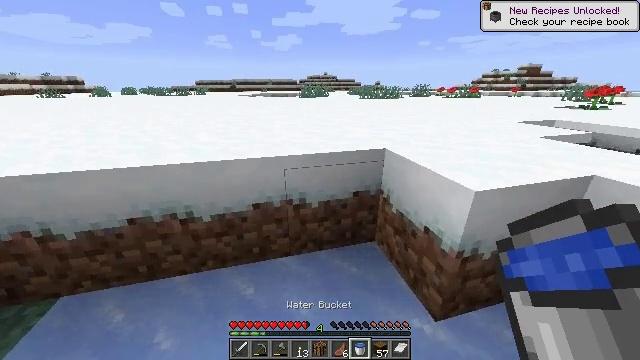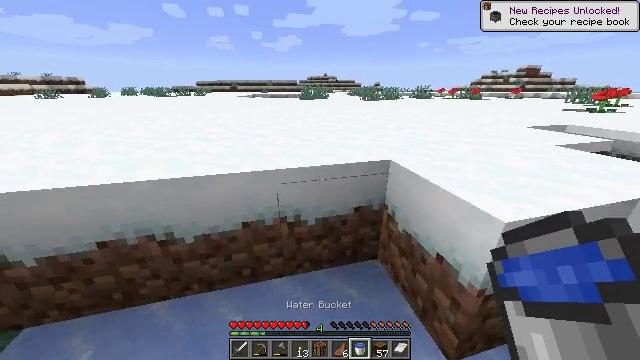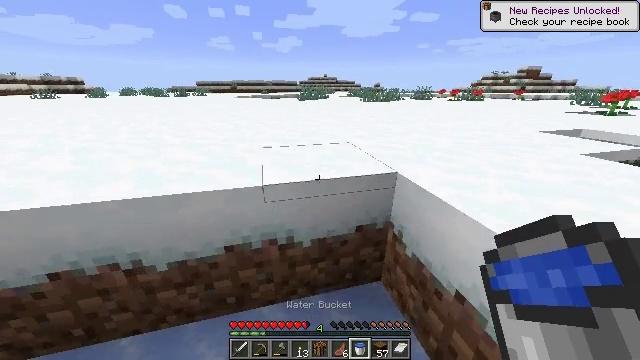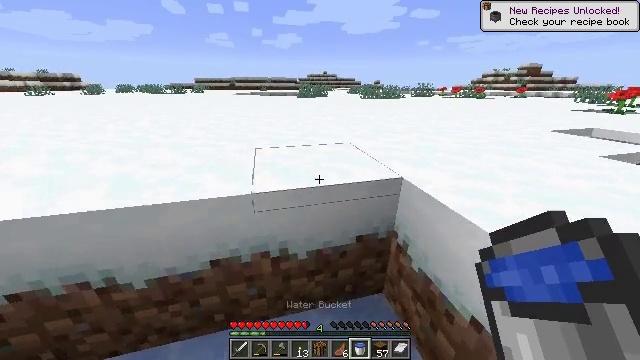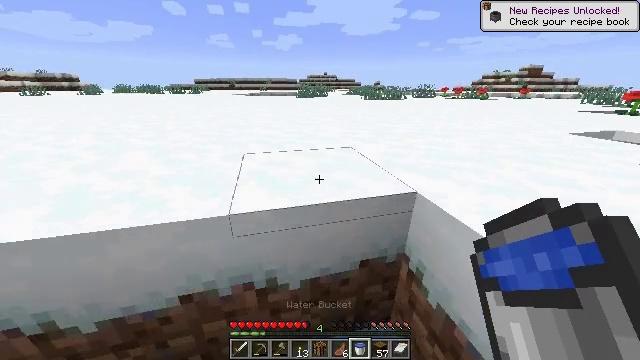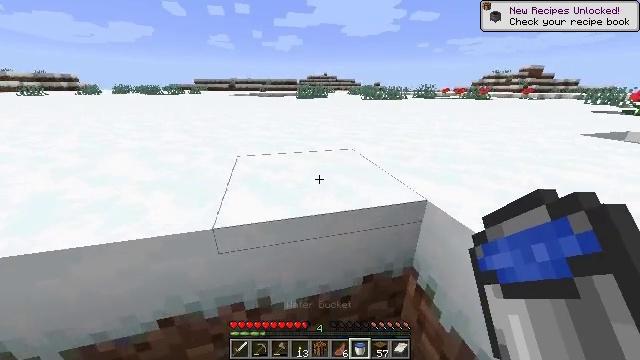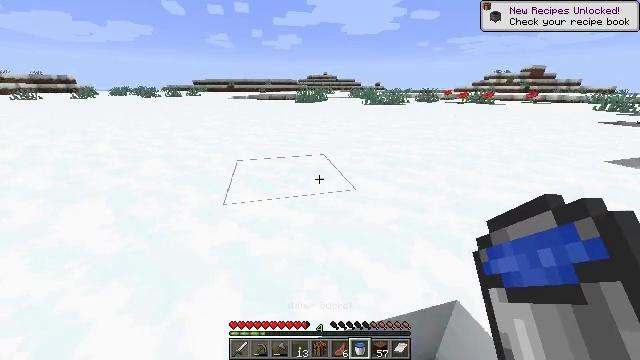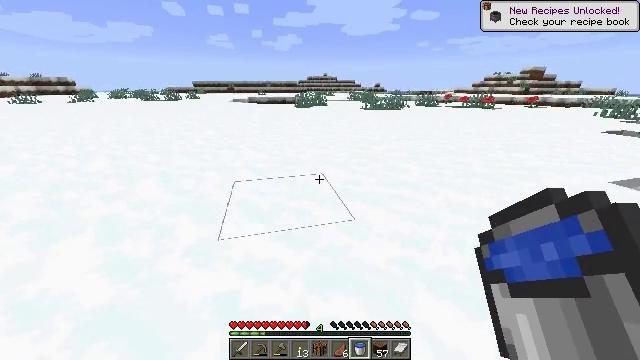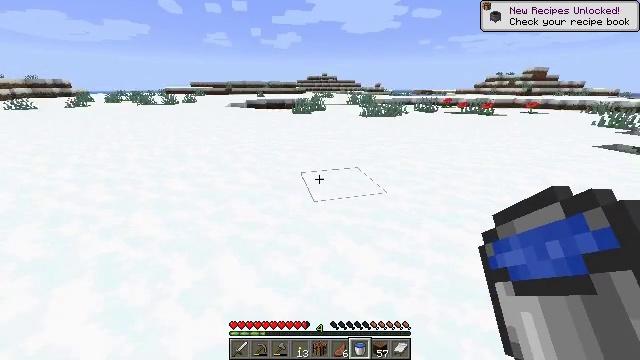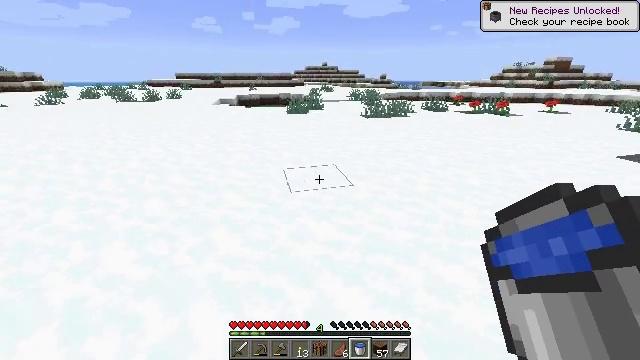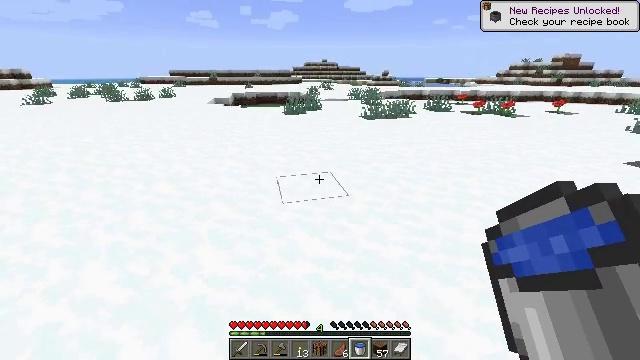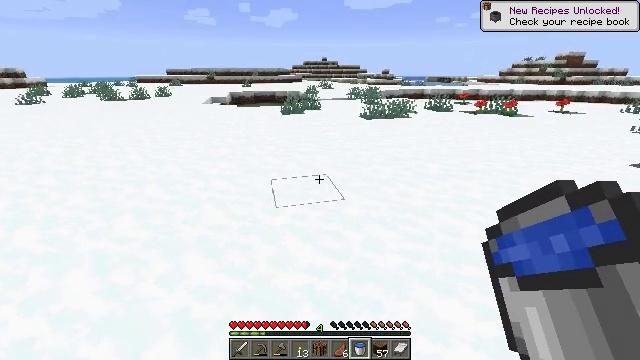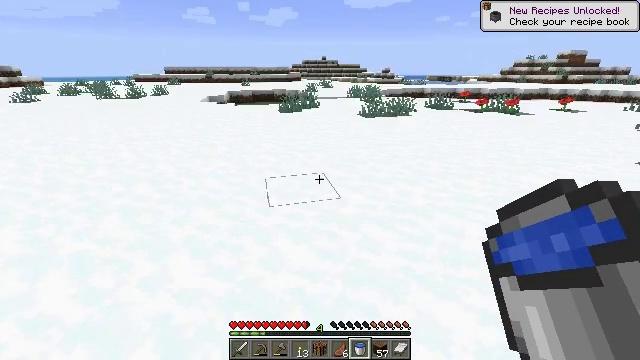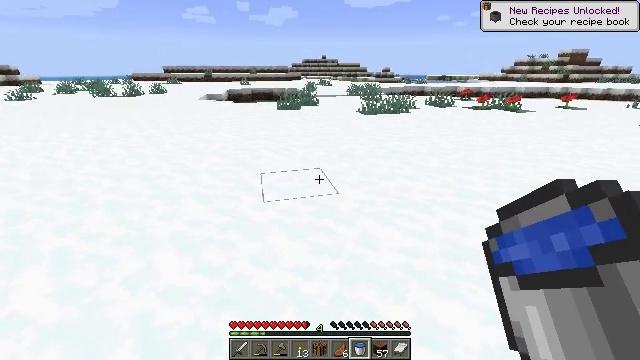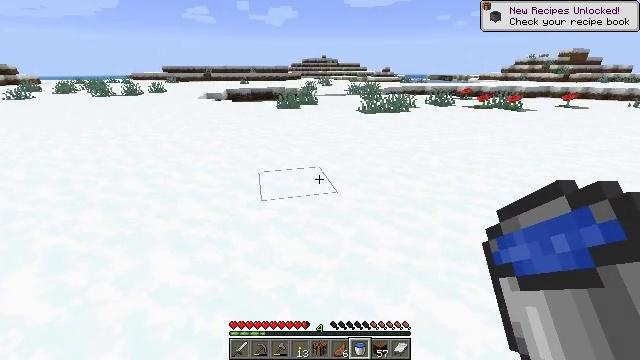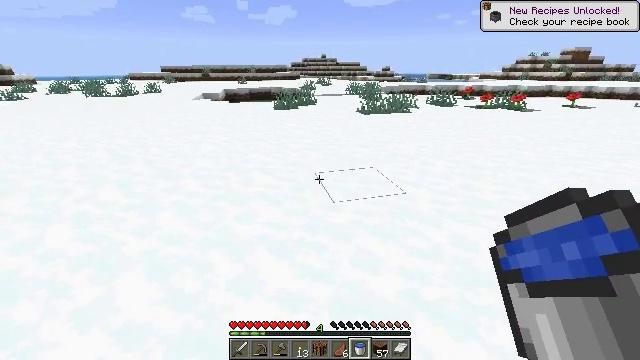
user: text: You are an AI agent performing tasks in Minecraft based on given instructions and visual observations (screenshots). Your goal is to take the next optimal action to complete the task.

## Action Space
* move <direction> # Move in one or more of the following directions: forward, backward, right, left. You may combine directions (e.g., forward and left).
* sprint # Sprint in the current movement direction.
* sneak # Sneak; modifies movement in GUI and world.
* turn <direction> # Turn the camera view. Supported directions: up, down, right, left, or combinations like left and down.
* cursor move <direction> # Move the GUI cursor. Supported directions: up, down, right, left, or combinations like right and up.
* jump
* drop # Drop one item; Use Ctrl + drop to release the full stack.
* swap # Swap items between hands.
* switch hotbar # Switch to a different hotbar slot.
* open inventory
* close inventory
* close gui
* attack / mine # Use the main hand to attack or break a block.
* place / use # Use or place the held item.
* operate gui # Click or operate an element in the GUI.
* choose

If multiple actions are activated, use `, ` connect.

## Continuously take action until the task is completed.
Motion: motion action
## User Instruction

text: Mine the ice block.
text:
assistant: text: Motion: move forward, sprint
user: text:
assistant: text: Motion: move forward
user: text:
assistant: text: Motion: move forward
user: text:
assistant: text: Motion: move forward
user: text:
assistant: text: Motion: move forward
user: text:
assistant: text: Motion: move forward, jump
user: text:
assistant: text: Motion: move forward, jump
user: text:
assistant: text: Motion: move forward, jump
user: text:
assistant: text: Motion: move forward
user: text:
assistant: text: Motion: move forward
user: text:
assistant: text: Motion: move forward
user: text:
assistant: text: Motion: move forward
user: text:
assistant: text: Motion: move forward
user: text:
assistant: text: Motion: move forward
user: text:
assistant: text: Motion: move forward
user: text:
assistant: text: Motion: move forward
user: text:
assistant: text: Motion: move forward, sprint
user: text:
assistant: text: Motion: move forward, sprint
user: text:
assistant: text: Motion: move forward, sprint
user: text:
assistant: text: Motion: move forward, sprint
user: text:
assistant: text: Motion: move forward, sprint
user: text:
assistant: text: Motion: move forward, sprint
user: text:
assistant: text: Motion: move forward, sprint, turn left
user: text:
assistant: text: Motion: move forward, sprint, turn left and down
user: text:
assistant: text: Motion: move forward, sprint
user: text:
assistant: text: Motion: move forward, sprint
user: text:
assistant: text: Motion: move forward, sprint
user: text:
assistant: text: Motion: move forward, sprint
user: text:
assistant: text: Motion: move forward, turn left
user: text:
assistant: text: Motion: move forward, turn left